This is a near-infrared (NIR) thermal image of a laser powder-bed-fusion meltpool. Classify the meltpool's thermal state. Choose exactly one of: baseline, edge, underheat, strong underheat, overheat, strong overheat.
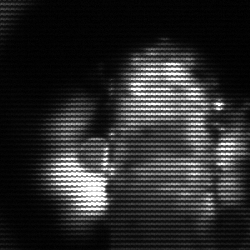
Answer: strong underheat